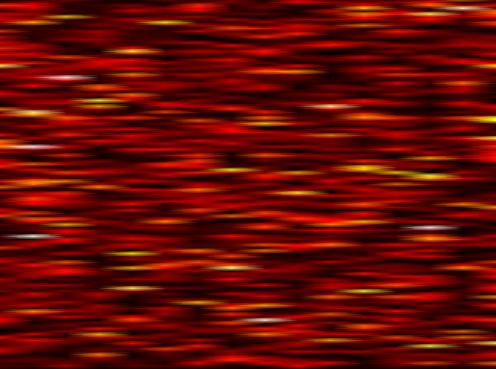
Label: WOLA